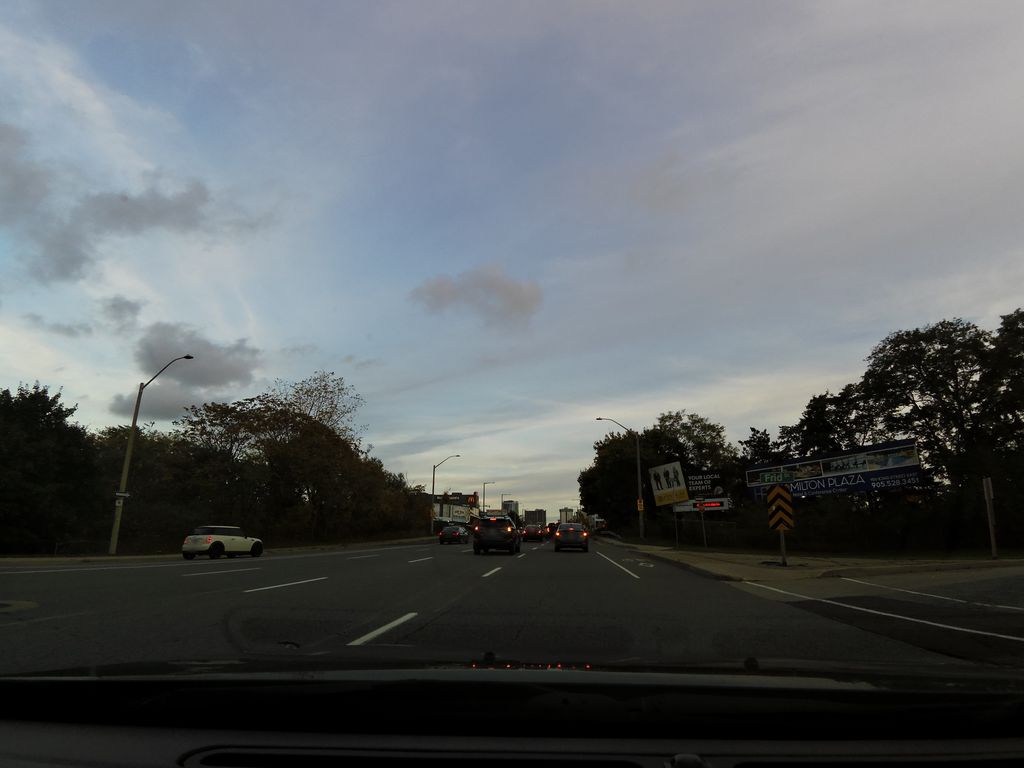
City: hamilton